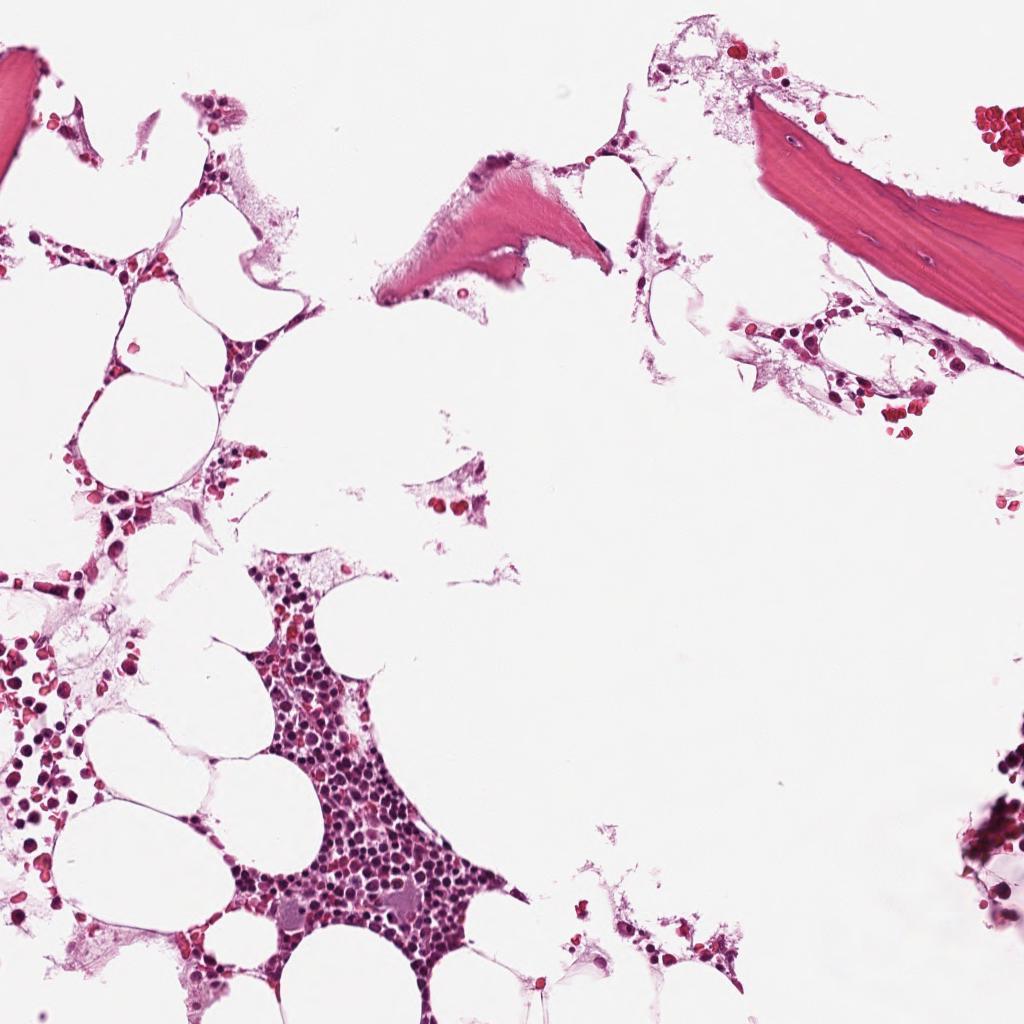
Label: Non-Tumor